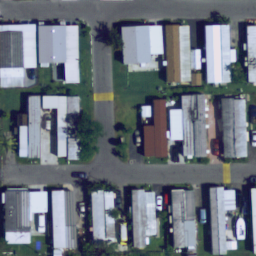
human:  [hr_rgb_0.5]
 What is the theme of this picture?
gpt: mobile home park

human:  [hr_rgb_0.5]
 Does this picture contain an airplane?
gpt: no

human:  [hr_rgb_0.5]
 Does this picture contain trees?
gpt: yes

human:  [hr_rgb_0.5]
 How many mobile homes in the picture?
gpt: fifteen

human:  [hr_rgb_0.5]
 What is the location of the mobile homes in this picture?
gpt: up, center and bottom